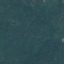
Land use / land cover: Forest